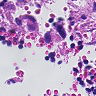
Metastatic tissue present: yes